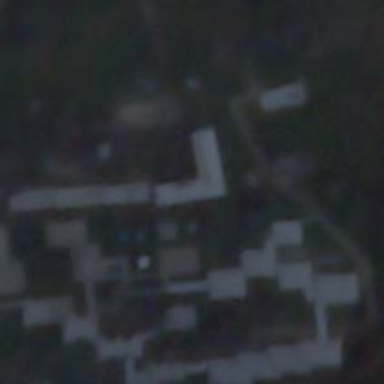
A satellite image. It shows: School.